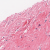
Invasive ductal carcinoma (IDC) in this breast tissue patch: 0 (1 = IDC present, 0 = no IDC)